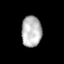
Tissue: lung
Cell type: Epithelial cells
Senescence score: 0.1622
Nuclear area (px): 607
Mean DAPI intensity: 185.641